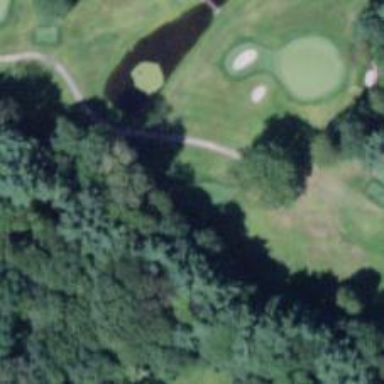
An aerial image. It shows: Golf tee.